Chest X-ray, PA view. Patient: 54 years old, sex M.
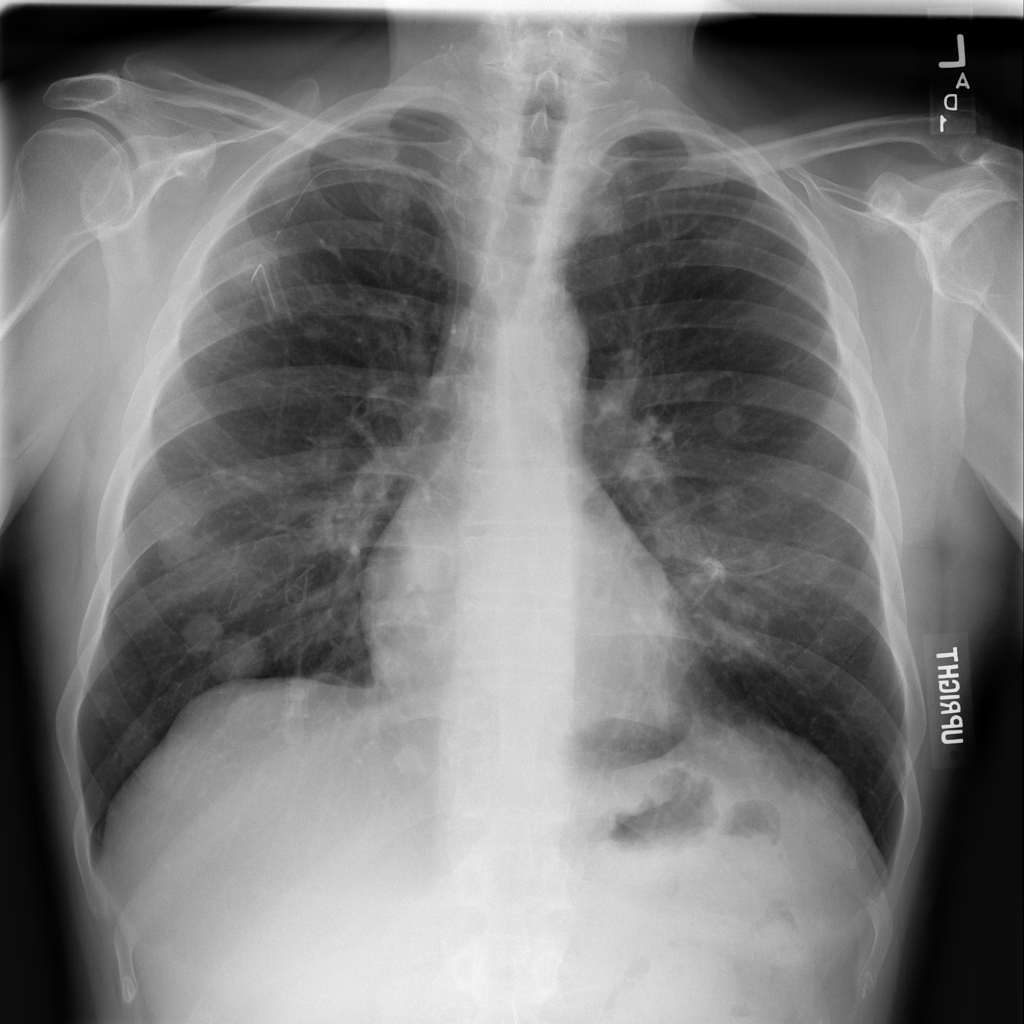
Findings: Infiltration, Nodule